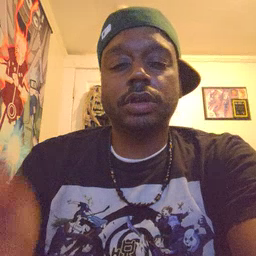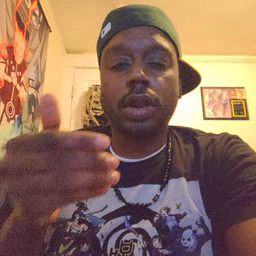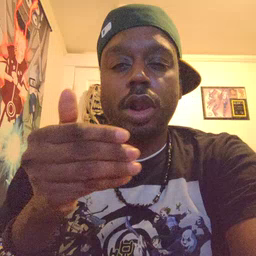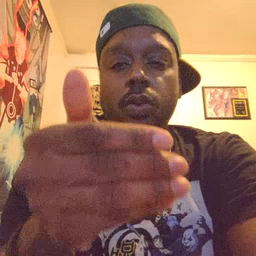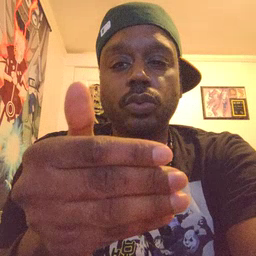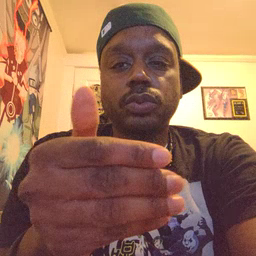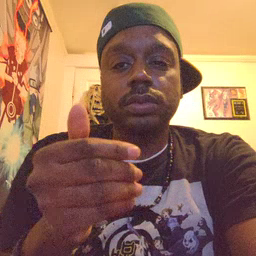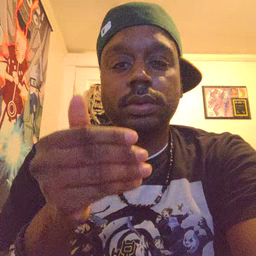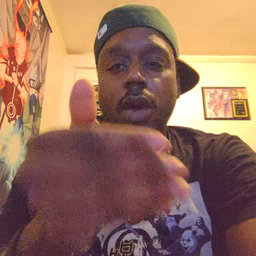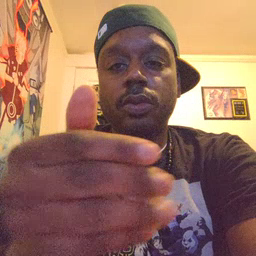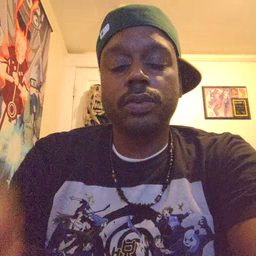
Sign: close